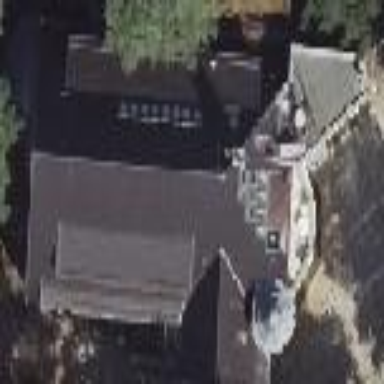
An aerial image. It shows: Office building with gabled roof.